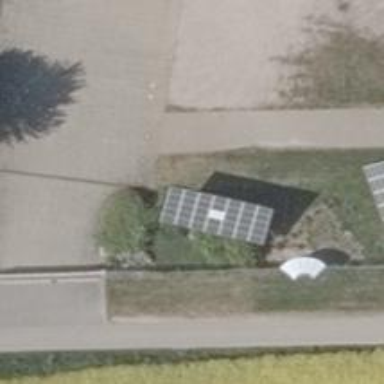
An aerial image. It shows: Small solar photovoltaic panel used as generator to produce electricity.